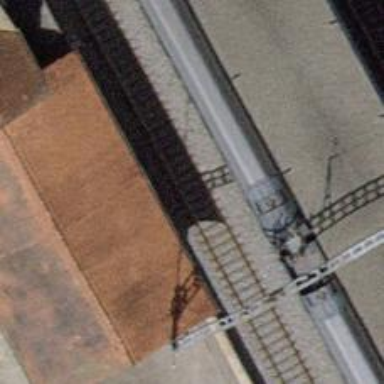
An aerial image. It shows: Public transport stop position along the railway.